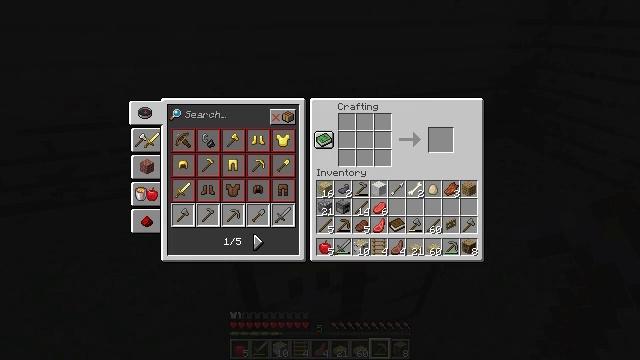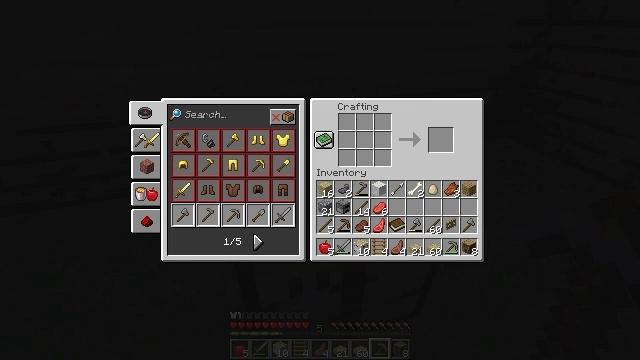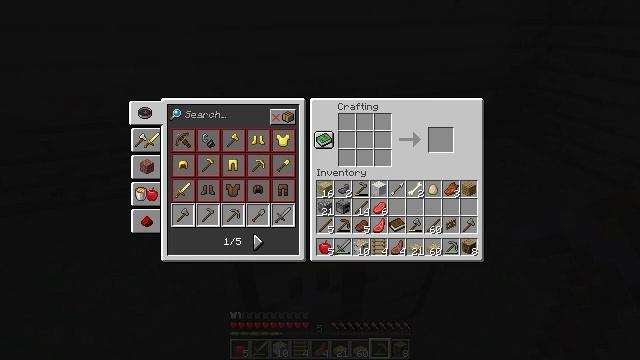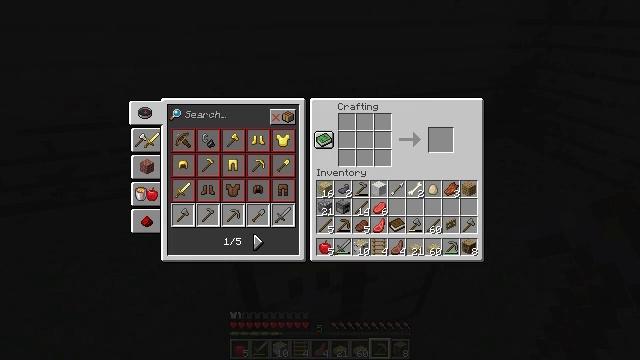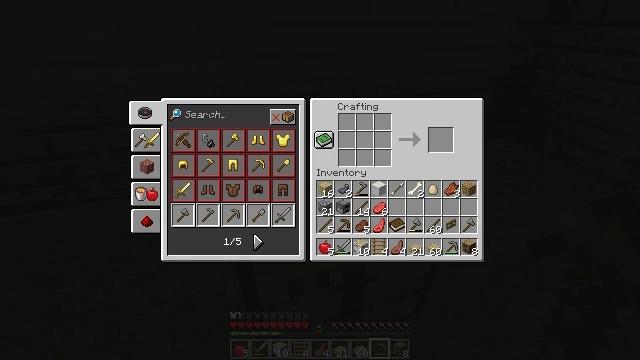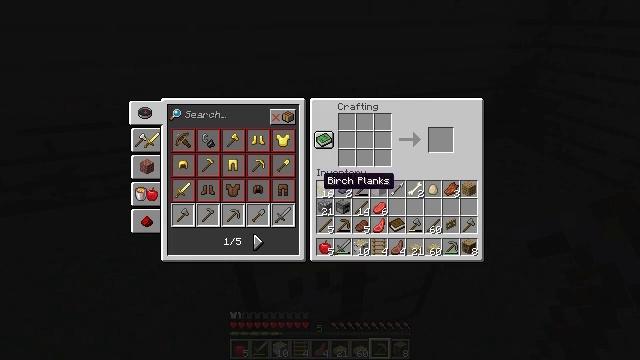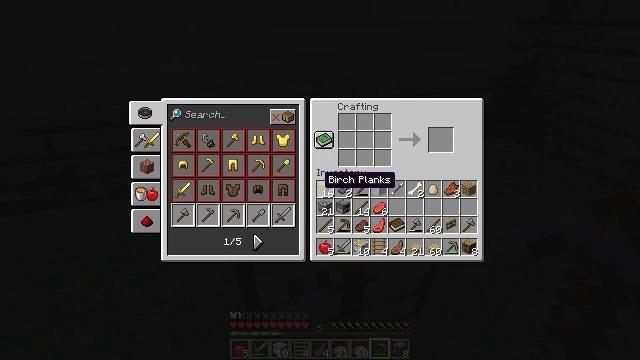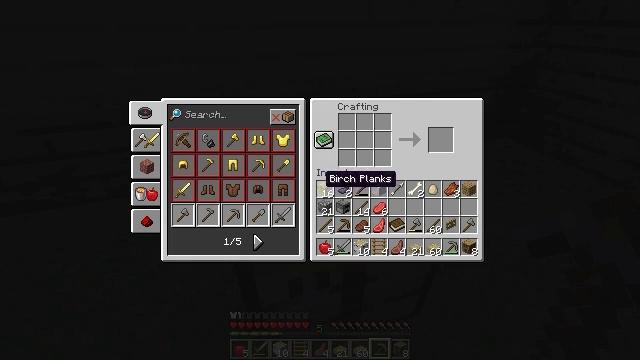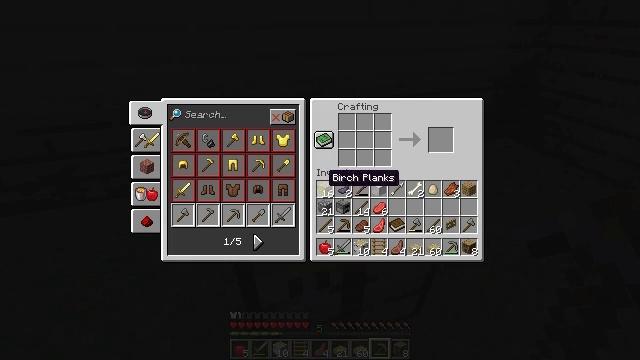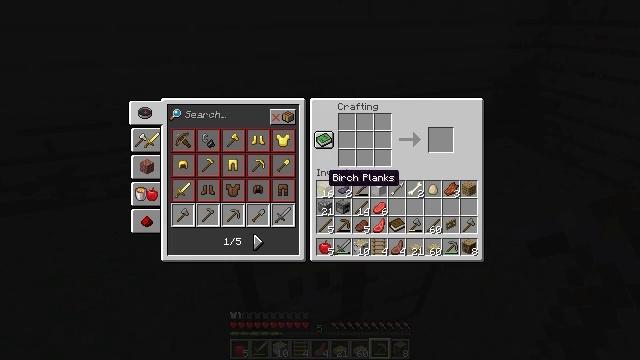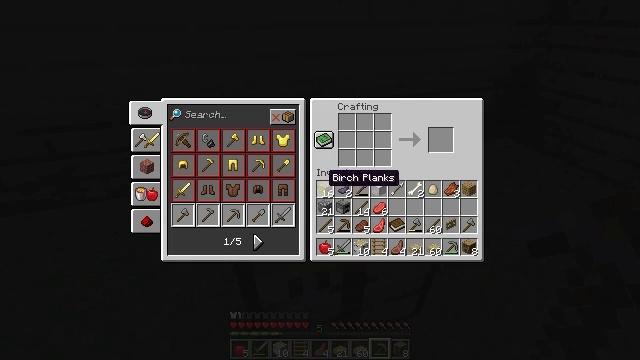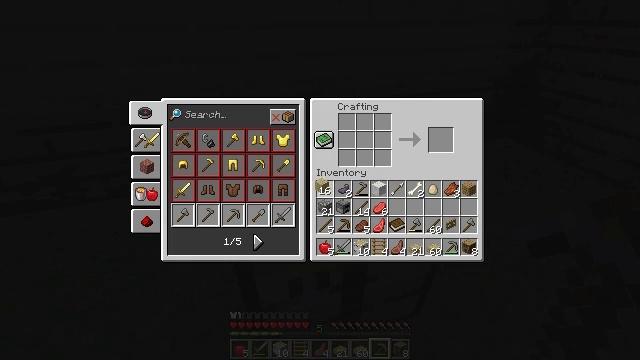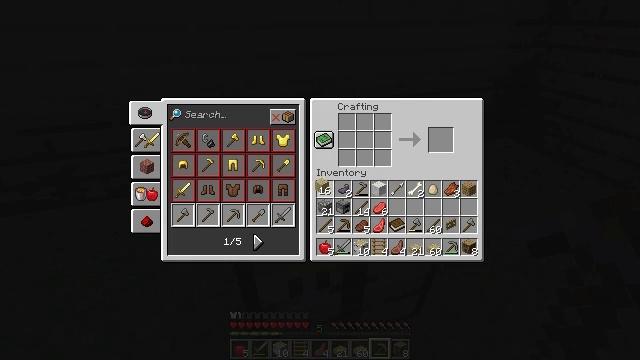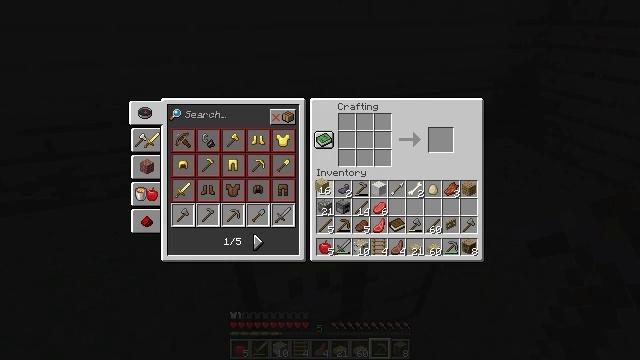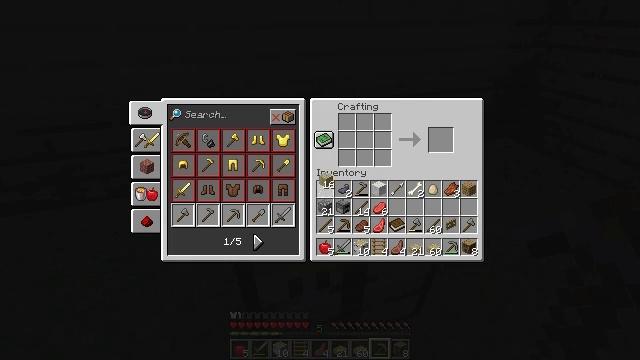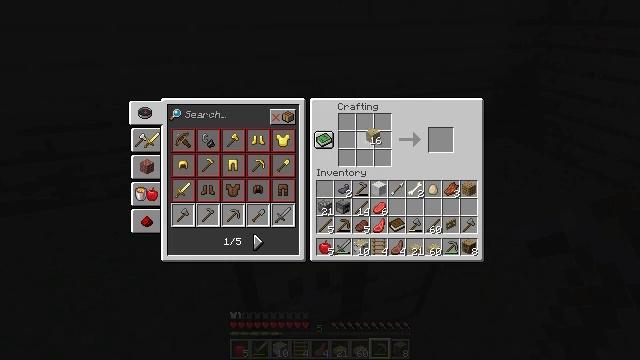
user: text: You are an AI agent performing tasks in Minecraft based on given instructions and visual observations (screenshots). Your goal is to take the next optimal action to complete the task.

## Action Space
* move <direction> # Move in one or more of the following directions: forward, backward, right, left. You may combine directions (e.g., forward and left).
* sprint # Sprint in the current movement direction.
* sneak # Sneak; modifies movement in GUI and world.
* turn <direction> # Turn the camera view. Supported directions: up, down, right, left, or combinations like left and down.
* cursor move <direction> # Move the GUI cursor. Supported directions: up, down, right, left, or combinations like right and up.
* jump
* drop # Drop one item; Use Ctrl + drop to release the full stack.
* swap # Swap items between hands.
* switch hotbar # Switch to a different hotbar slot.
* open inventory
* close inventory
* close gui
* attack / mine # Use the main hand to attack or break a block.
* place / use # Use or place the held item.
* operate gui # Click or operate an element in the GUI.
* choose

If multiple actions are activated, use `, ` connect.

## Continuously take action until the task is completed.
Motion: motion action
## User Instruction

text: Use birch planks to craft a birch door.
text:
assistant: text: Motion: no_op
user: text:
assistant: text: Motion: no_op
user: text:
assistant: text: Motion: no_op
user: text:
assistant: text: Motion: no_op
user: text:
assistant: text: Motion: no_op
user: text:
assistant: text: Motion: no_op
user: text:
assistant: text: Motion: no_op
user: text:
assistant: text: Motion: no_op
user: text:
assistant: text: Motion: no_op
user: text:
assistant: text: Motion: no_op
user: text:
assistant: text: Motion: operate gui
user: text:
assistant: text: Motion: operate gui
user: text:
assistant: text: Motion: no_op
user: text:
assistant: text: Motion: no_op
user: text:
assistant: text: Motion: cursor move right and up
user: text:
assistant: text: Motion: cursor move right and up
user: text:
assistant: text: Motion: no_op
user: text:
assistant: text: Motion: no_op
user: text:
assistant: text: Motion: no_op
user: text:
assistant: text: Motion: no_op
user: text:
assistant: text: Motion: no_op
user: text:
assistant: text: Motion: no_op
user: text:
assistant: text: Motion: no_op
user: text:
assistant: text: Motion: no_op
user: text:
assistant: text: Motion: no_op
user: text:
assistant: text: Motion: no_op
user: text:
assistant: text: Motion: no_op
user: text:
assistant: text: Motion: no_op
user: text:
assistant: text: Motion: no_op
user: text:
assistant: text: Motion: no_op